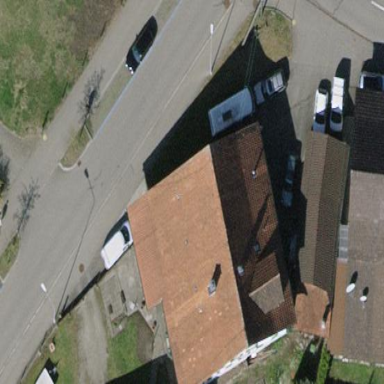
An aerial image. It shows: Terrace building.